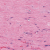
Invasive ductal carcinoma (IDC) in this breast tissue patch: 0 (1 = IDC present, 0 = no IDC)